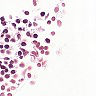
Metastatic tissue present: no